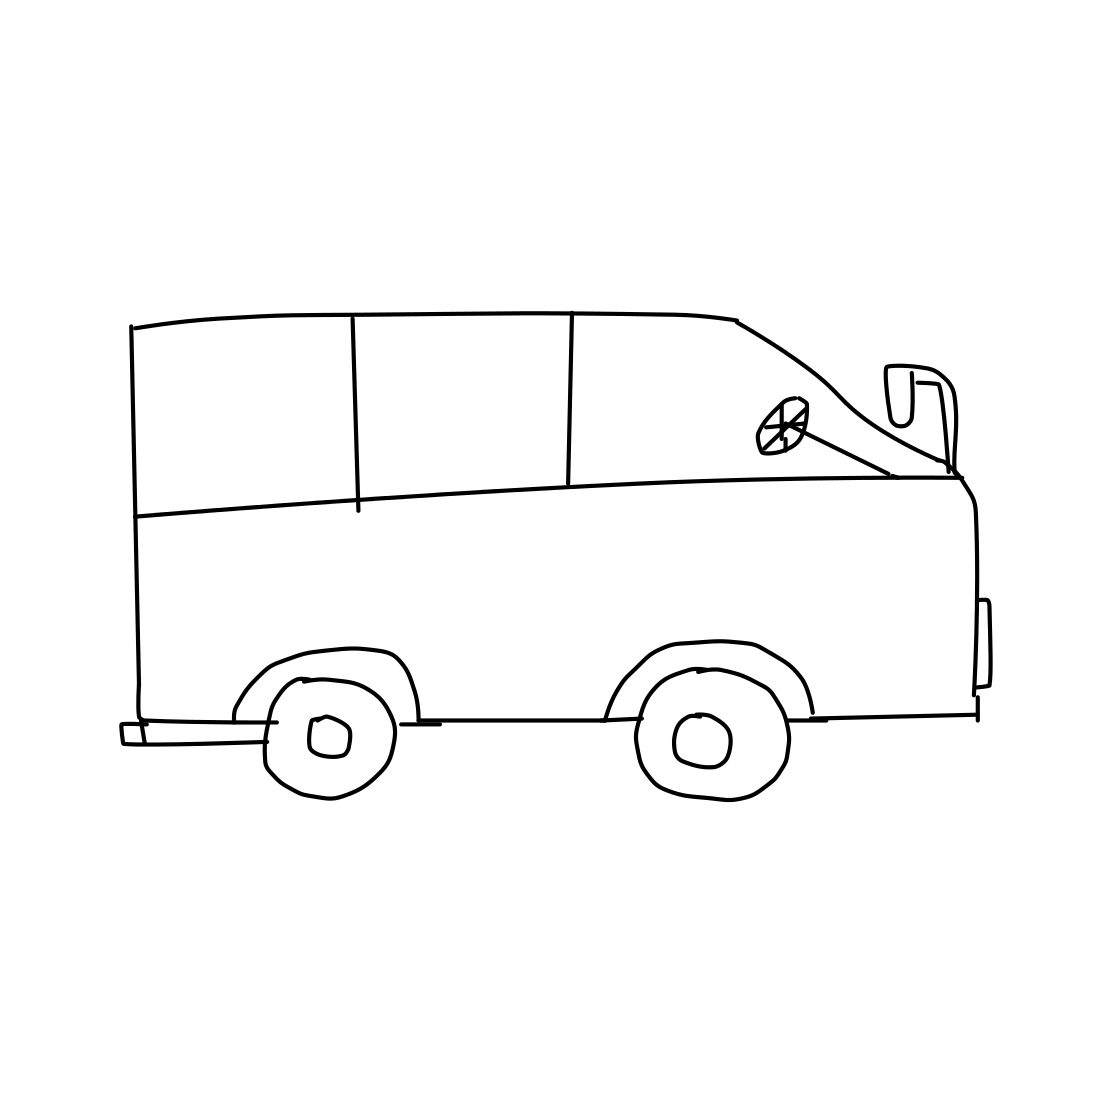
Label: van